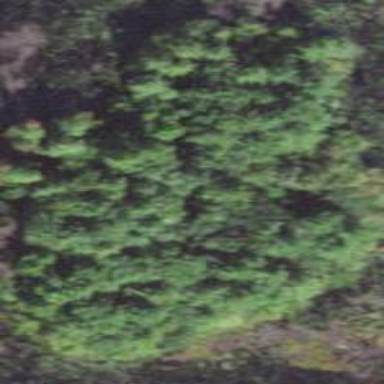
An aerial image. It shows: Mixed woodland area with various types of leaves.